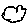
Label: cloud